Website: lowes
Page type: review-order
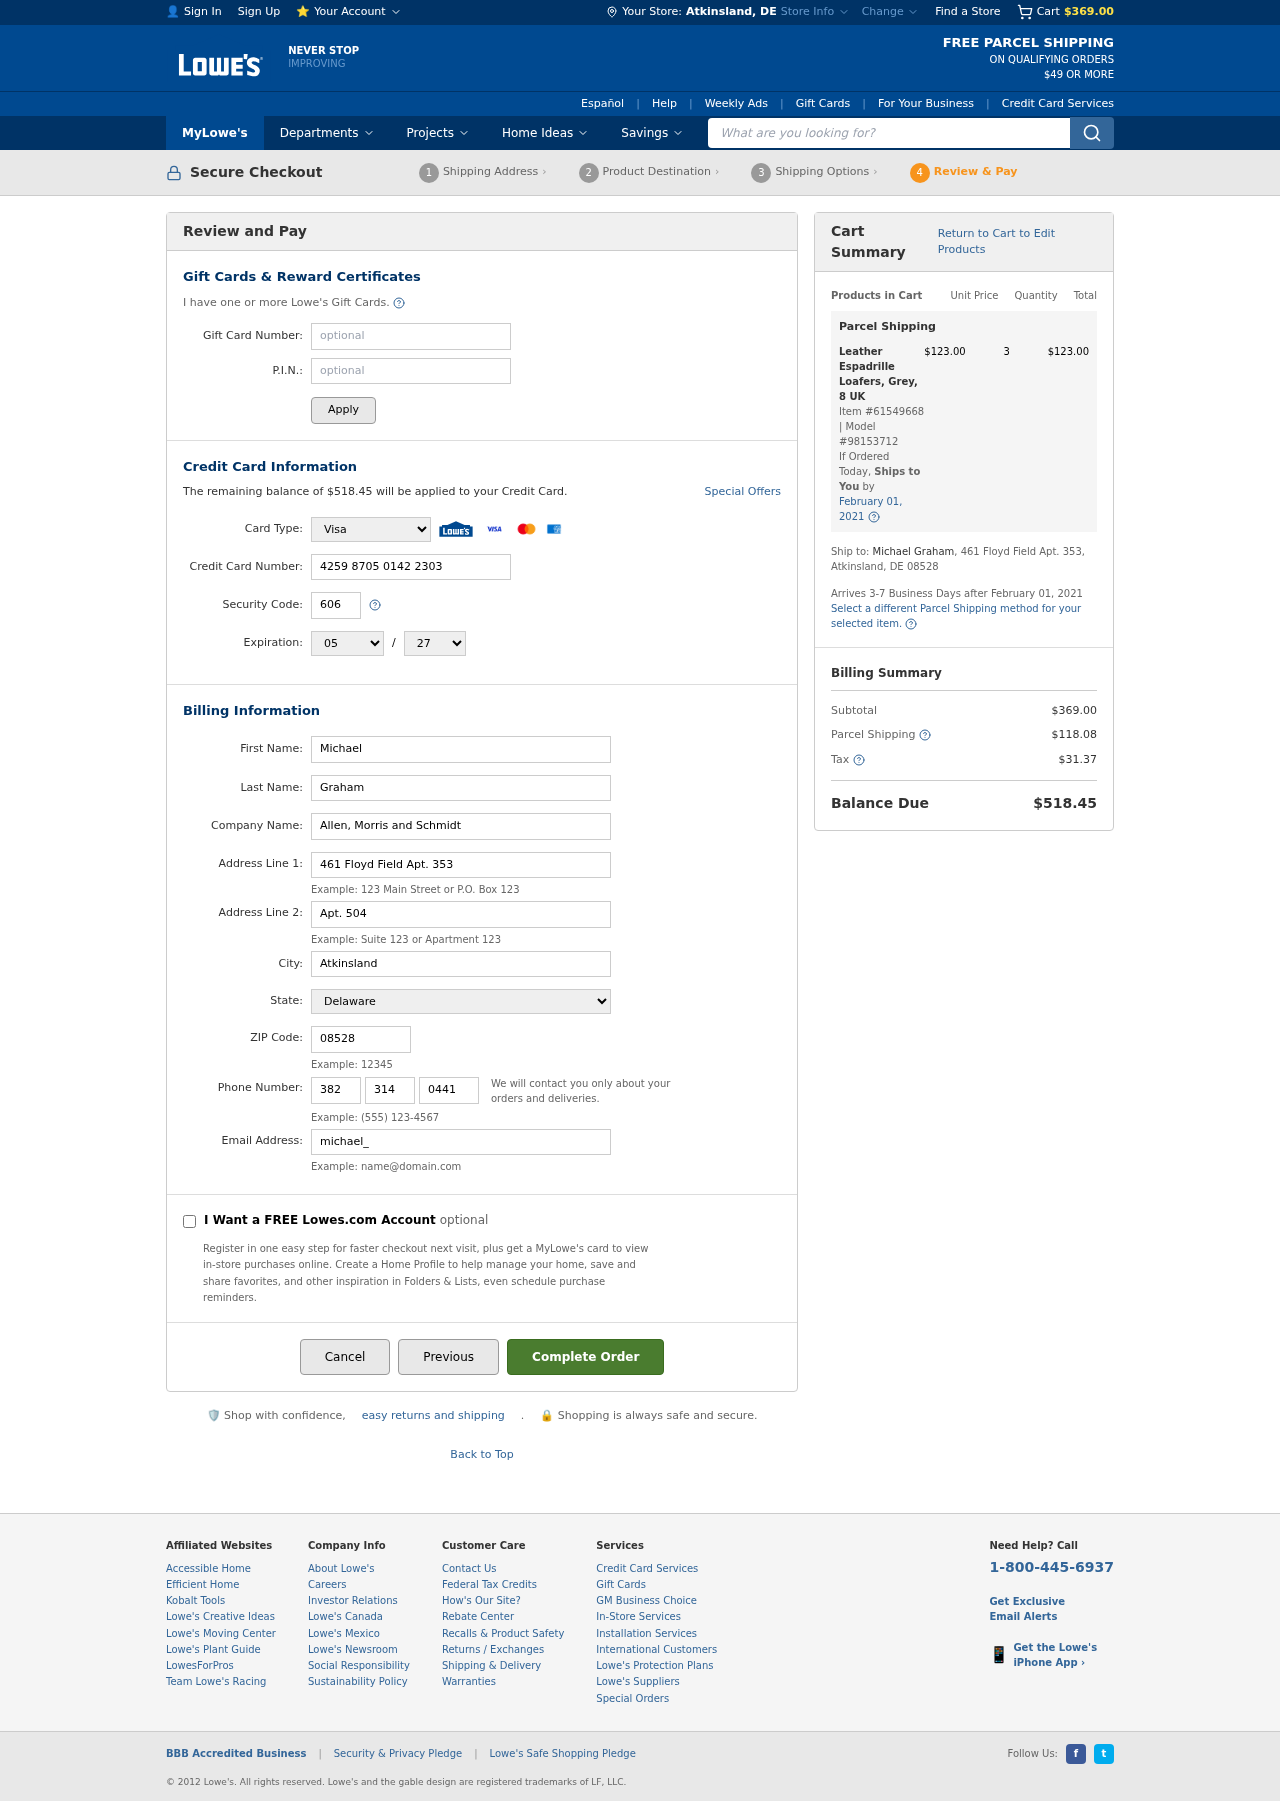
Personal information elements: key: PII_CARD_CVV
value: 606
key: PII_CARD_EXPIRY_MONTH
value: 05
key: PII_CARD_EXPIRY_YEAR
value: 27
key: PII_CARD_NUMBER
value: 4259 8705 0142 2303
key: PII_CARD_TYPE
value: Visa
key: PII_CITY
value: Atkinsland
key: PII_CITY_STATE
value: Atkinsland, DE
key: PII_COMPANY
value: Allen, Morris and Schmidt
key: PII_EMAIL
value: michael_graham@yahoo.com
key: PII_FIRSTNAME
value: Michael
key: PII_LASTNAME
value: Graham
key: PII_PHONE_AREA
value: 382
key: PII_PHONE_PREFIX
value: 314
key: PII_PHONE_SUFFIX
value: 0441
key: PII_POSTCODE
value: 08528
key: PII_STATE
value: Delaware
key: PII_STREET
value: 461 Floyd Field Apt. 353
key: PII_STREET2
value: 461 Floyd Field Apt. 353
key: PII_STREET2
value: Apt. 504
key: PII_FULLNAME2
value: Michael Graham
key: PII_CITY_STATE_ZIP2
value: Atkinsland, DE 08528
Product elements: key: PRODUCT1_NAME
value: Leather Espadrille Loafers, Grey, 8 UK
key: PRODUCT1_PRICE
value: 123
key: PRODUCT1_QUANTITY
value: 3
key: PRODUCT1_ITEM_NUMBER
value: Item #61549668
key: PRODUCT1_MODEL_NUMBER
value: Model #98153712
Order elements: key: ORDER_SUBTOTAL
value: $369.00
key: ORDER_BALANCE_DUE
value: $518.45
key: ORDER_SHIPPING_DATE
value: February 01, 2021
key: ORDER_ITEM_TOTAL
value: $123.00
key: ORDER_SHIPPING_DATE2
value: February 01, 2021
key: ORDER_SHIPPING_COST
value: $118.08
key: ORDER_TAX
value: $31.37
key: ORDER_TOTAL
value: $518.45
Search elements: key: HEADER_SEARCH
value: What are you looking for?